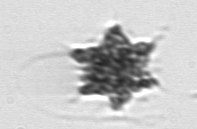
Label: Dictyocha